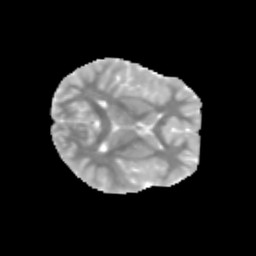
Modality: MD
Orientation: axial
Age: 11
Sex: male
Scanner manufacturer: siemens
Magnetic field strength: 3 T
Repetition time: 3.8 s
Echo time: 0.07 s